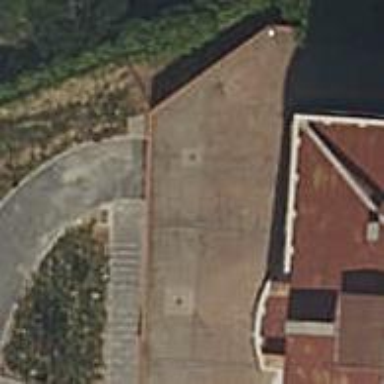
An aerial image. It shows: Parking entrance.